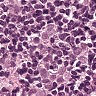
Metastatic tissue present: yes